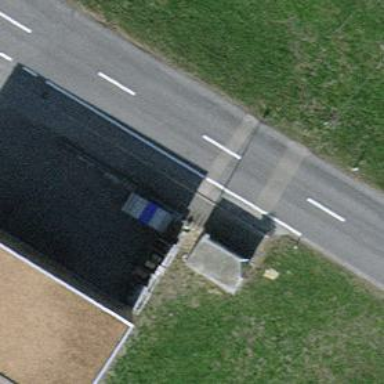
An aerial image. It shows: Public transport stop position.